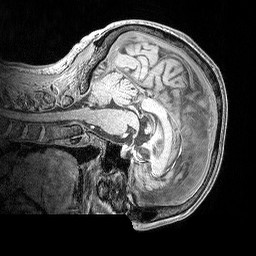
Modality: MP2RAGE
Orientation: sagittal
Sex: female
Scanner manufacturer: siemens
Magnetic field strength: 3 T
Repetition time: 5 s
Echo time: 0.00292 s